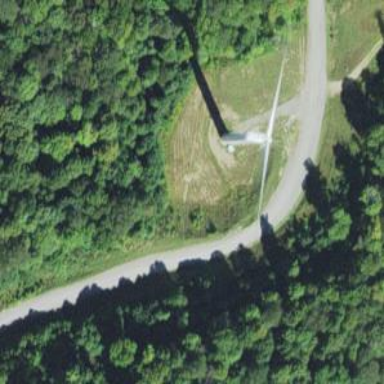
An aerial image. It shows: Wind generator using wind turbines of horizontal axis.